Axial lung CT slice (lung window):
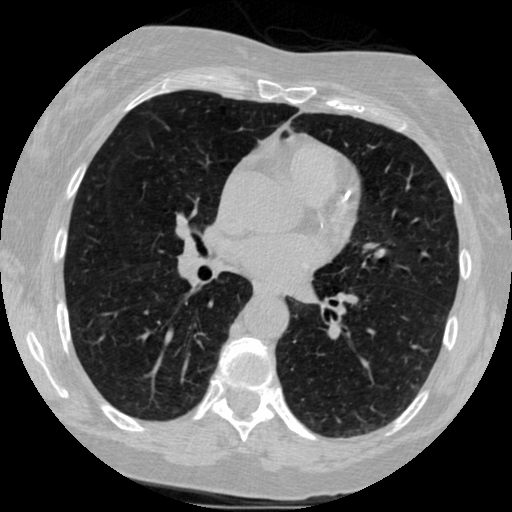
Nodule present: no